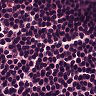
Metastatic tissue present: no